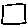
Label: square